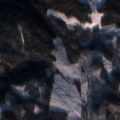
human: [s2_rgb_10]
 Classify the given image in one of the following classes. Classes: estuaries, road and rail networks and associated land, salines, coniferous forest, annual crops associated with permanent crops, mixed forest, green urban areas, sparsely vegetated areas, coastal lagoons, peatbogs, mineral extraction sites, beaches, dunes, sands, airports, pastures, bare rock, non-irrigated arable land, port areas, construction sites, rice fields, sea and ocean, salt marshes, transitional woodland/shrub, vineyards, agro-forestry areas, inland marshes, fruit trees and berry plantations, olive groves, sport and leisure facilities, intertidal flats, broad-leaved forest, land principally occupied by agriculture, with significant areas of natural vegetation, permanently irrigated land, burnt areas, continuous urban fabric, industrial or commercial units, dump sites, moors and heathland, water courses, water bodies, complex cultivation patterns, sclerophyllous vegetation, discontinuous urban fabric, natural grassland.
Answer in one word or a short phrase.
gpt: broad-leaved forest, coniferous forest, mixed forest, transitional woodland/shrub